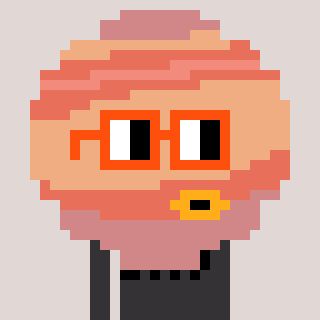
a pixel art character with square orange glasses, a jupiter-shaped head and a grayscale-colored body on a warm background